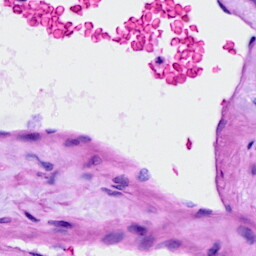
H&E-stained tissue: Ovarian